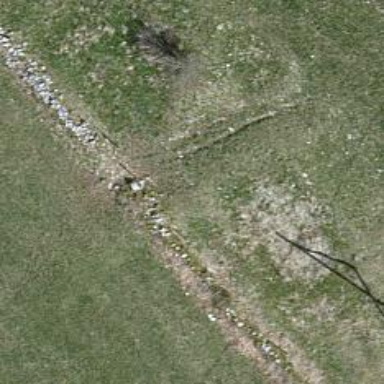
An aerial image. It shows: Wall is shown in the image.